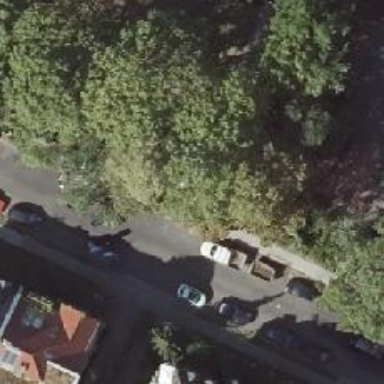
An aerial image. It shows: Footway along the road.